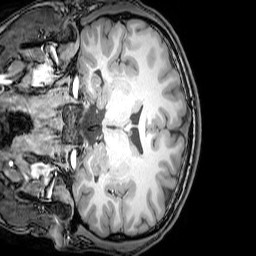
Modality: T1w
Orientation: coronal
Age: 21
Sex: male
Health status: healthy
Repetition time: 0.081 s
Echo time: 0.037 s